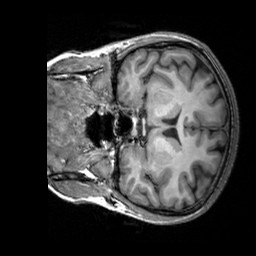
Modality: T1w
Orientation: coronal
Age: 34
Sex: female
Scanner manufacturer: siemens
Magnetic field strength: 3 T
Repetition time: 2.3 s
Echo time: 0.00303 s